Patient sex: M
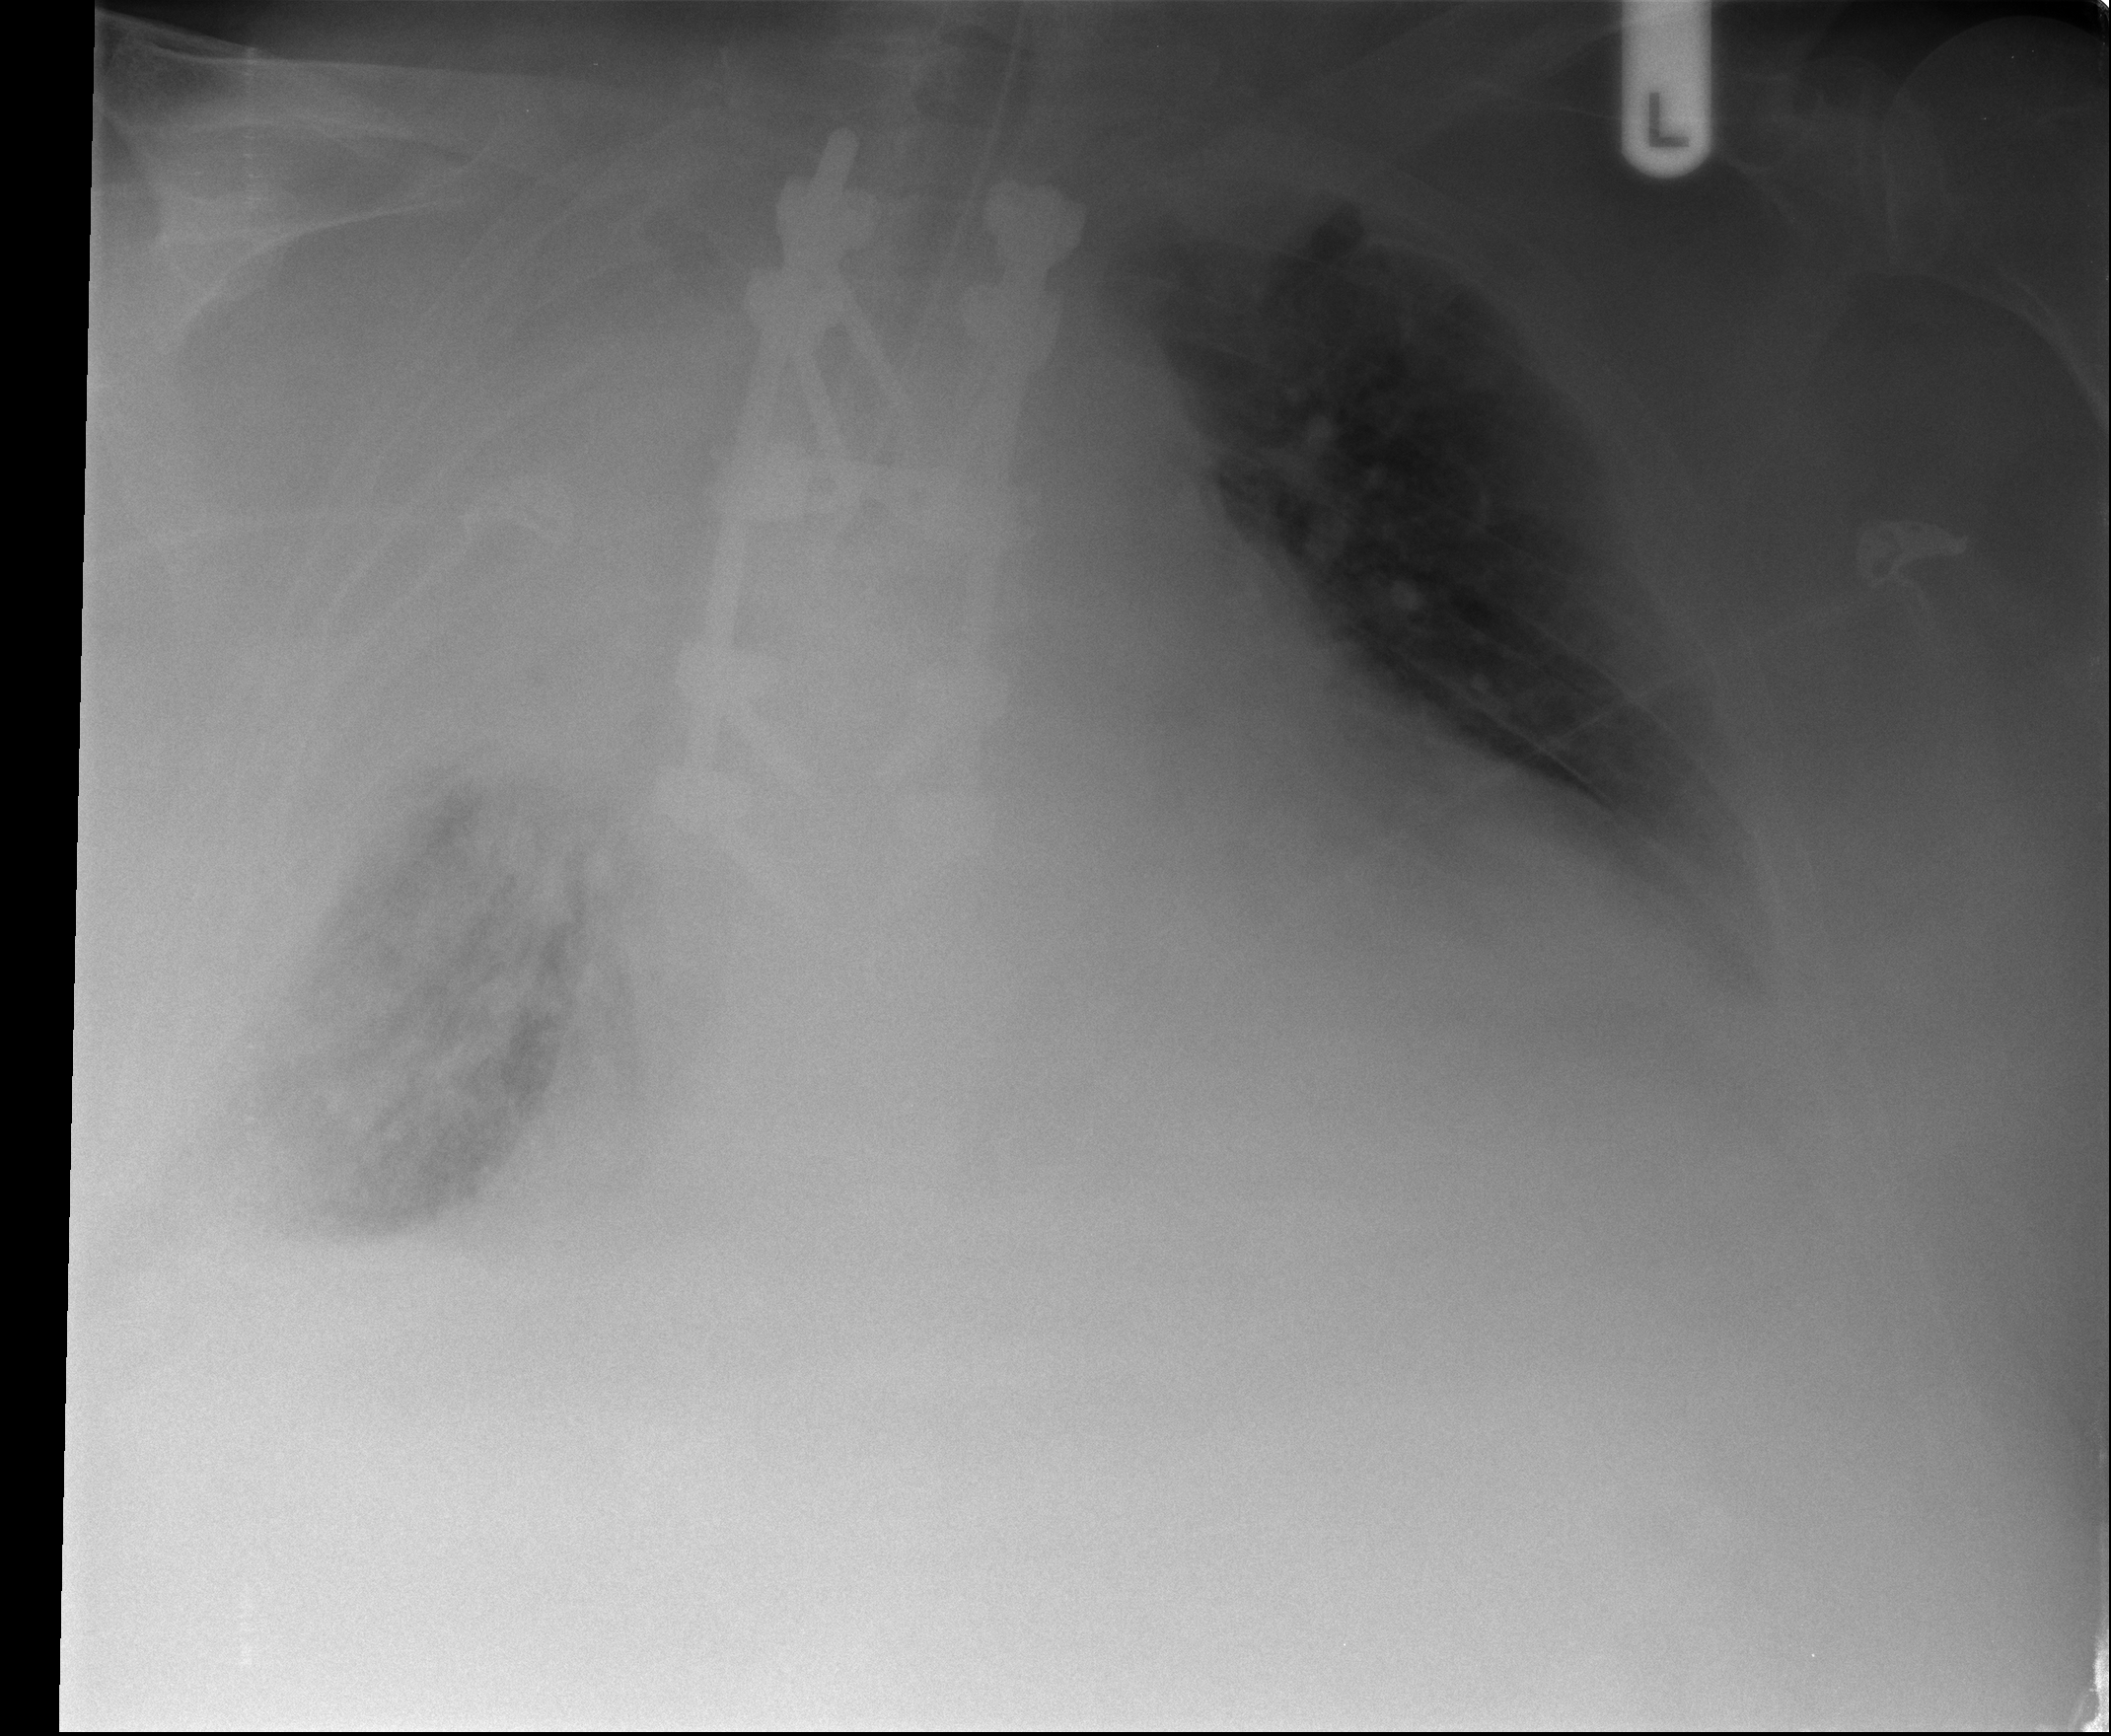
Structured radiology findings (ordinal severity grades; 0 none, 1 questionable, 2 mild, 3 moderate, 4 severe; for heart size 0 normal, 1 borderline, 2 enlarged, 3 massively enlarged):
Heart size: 2
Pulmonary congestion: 2
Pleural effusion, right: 3
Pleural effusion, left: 2
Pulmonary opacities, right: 3
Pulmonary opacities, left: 0
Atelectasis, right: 4
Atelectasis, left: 2